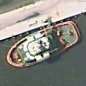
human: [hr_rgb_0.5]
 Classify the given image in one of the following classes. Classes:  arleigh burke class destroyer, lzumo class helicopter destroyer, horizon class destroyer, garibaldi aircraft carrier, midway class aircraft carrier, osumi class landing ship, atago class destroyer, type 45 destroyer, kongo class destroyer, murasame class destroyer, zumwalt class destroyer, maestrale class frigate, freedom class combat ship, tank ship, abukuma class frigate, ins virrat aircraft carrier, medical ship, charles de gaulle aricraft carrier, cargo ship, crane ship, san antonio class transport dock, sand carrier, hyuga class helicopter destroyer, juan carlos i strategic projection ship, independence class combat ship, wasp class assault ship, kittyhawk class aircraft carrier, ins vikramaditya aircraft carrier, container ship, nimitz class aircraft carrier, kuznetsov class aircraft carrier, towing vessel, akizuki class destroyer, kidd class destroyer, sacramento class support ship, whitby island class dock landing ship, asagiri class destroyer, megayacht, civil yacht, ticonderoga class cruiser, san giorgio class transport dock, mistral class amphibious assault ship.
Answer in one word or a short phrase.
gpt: Towing vessel